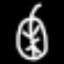
Label: leaf